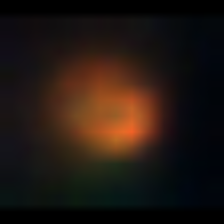
Taxon: NanoPlankton
Group: Other